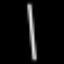
Label: line